Brain MRI, t2w sequence, axial 2D slice.
Patient: age 25, sex F, weight 78 kg, height 1.78 m
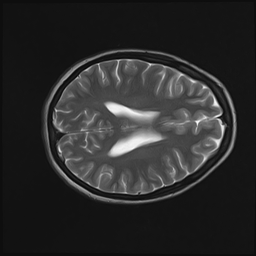